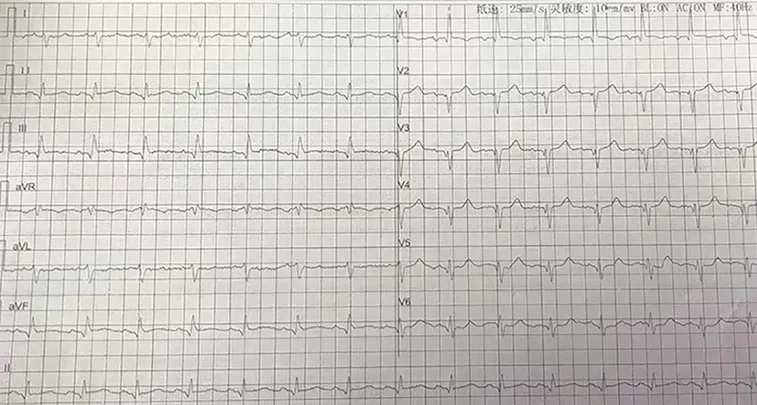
ECG in the emergency department demonstrating displayed sinus rhythm, incomplete right bundle branch block, and ST-segment elevation in leads II, III, AVF, with poor R-wave progression in leads V1-V6. ECG, electrocardiography.
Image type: electrography (ekg)